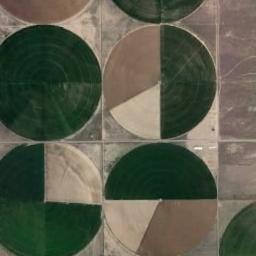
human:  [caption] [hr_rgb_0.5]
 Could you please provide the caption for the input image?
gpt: Several circular farmlands with different colors are neatly arranged on the wasteland .

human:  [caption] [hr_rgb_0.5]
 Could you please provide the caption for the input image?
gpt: The round farmland is large .

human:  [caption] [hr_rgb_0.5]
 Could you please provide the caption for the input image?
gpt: Four neatly arranged circular fields of light khaki, Tan, And green .

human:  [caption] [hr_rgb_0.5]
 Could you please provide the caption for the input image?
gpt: There are some half of green circle farmland in the bare land .

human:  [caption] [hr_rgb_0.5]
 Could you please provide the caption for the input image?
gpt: There are several circular farmlands of the same size arranged neatly .